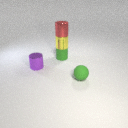
small green rubber cylinder behind small purple metal cylinder